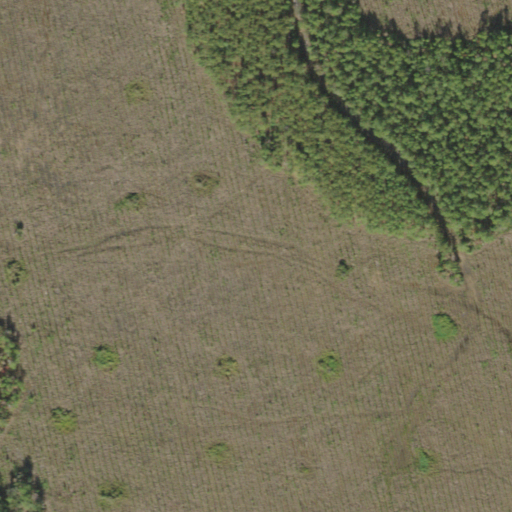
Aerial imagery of island in Florida named Old Dinner Island containing shrub, evergreen forest, woody wetlands, and grassland